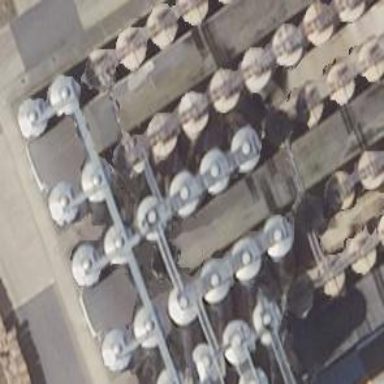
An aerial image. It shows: Storage tank with man-made structure.